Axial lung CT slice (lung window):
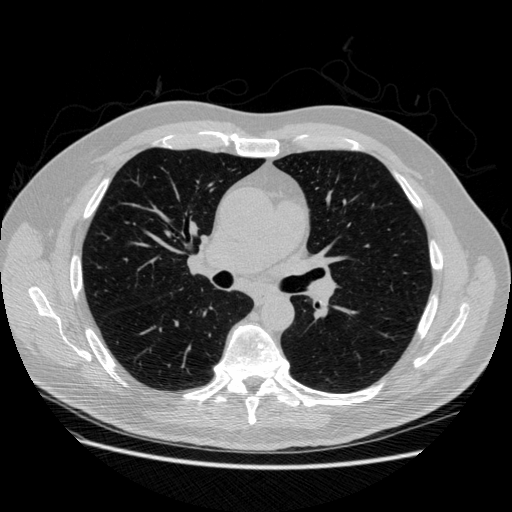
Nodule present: no